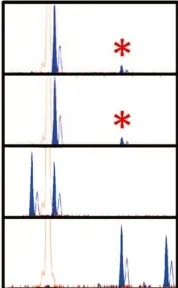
Representative molecular findings. (B) Methylation indices (MIs, the frequencies of methylated clones) of the CpG sites within nine DMRs examined by pyrosequencing. The black circles show the MIs of this patient. Gray vertical bars indicate the ranges of MIs (minimum-maximum) in 50 control subjects, and the red bars for the MEG3/DLK1:IG-DMR and MEG3:TSS-DMR represent the range of MIs (minimum-maximum) in 11 KOS patients with upd(14)pat. Buccal cells.
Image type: pathology (immunostaining)